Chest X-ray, PA view. Patient: 72 years old, sex M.
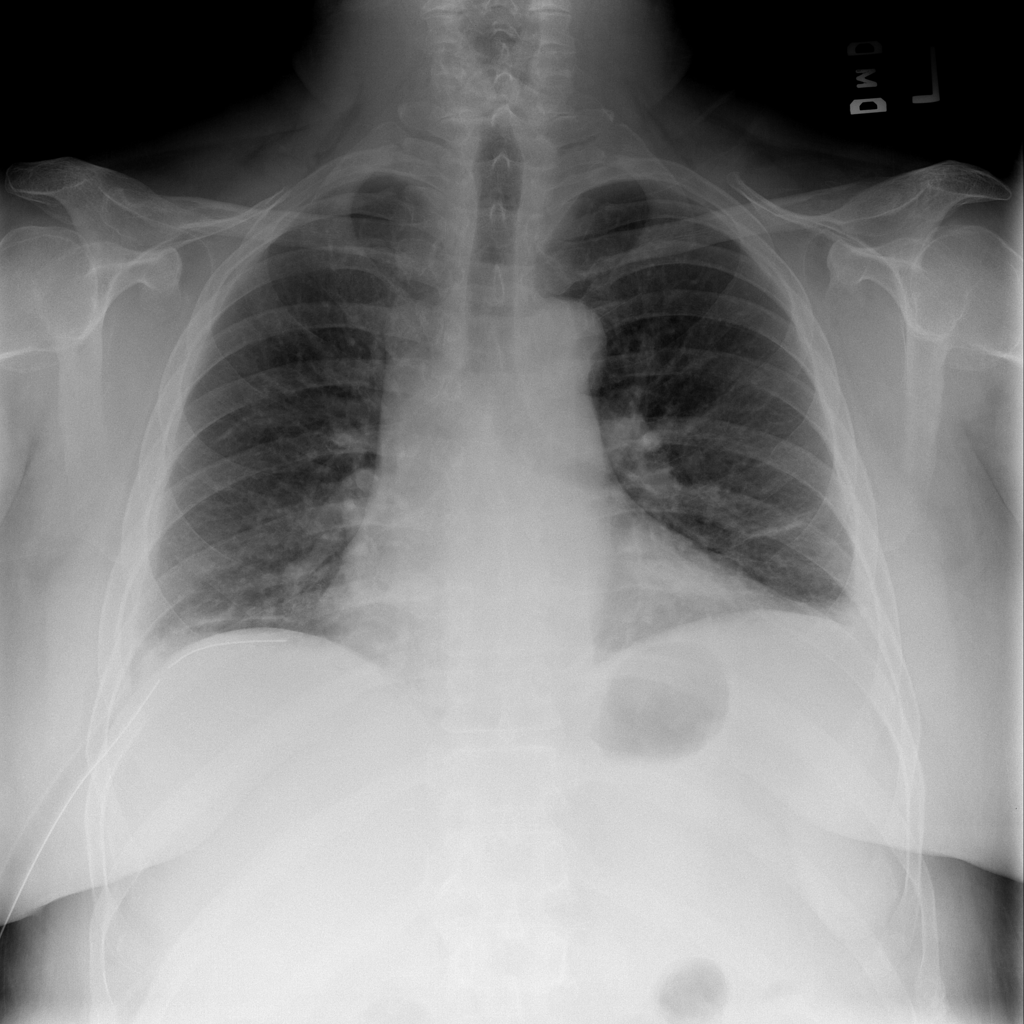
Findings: Atelectasis